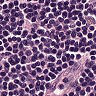
Metastatic tissue present: no